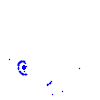
Particle: pion